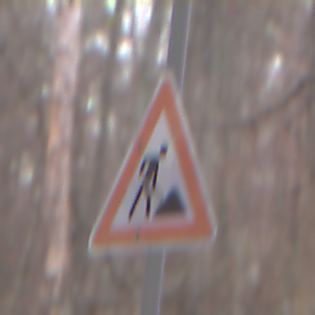
Verkehrszeichen: Arbeitsstelle
Umgebung: Outdoor, Nature
Tageszeit: Midday
Wetter: Overcast
Licht: Natural
Jahreszeit: Autumn
Kontrast: LowContrast